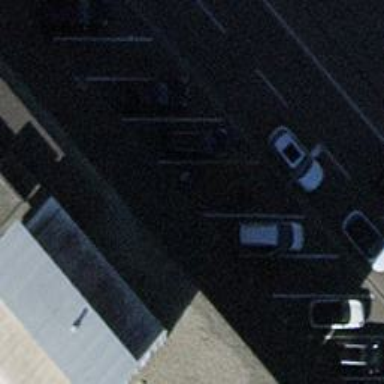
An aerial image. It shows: Bicycle parking area with bollards.